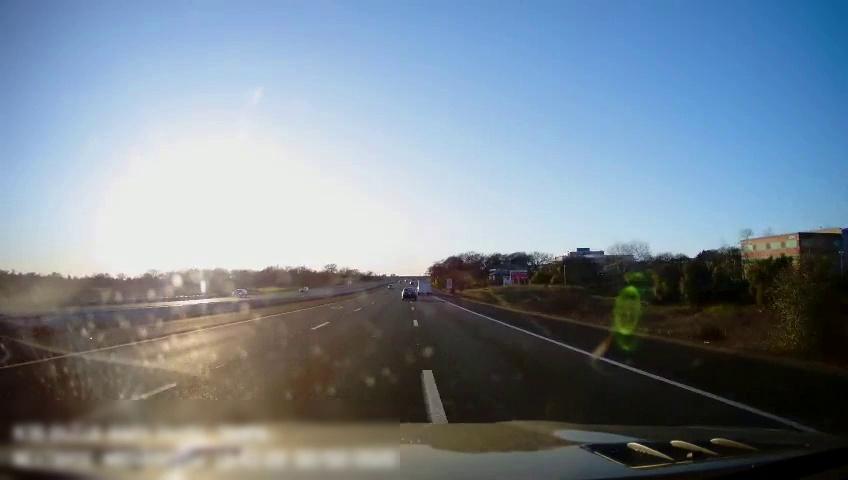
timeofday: Day
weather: Cloudy
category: Drivable Space
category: Drivable Space
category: Vehicles | Car
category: Vehicles | Truck
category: Vehicles | Car
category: Vehicles | Other LV
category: Lanes | Alternate Lane
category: Lanes | Current Lane
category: Lanes | Current Lane
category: Lanes | Alternate Lane